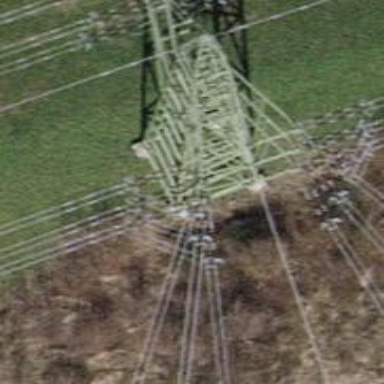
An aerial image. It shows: Lattice structure tower used for power transmission.